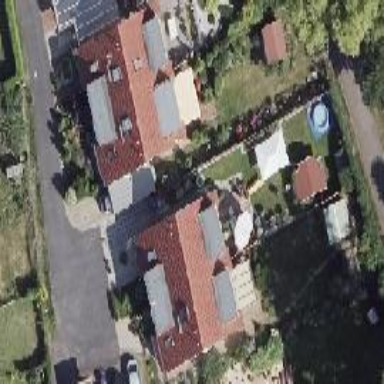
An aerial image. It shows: Semi-detached house with gabled roof.